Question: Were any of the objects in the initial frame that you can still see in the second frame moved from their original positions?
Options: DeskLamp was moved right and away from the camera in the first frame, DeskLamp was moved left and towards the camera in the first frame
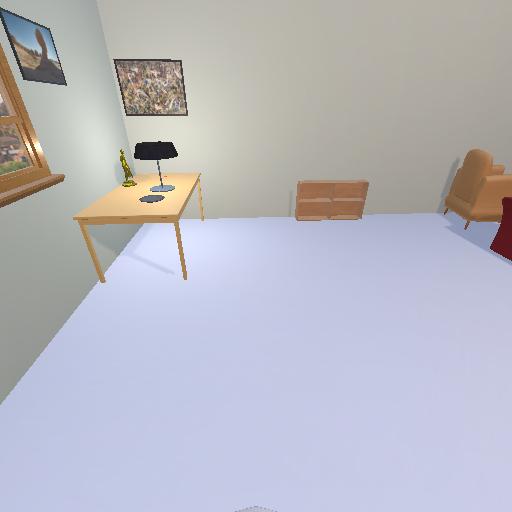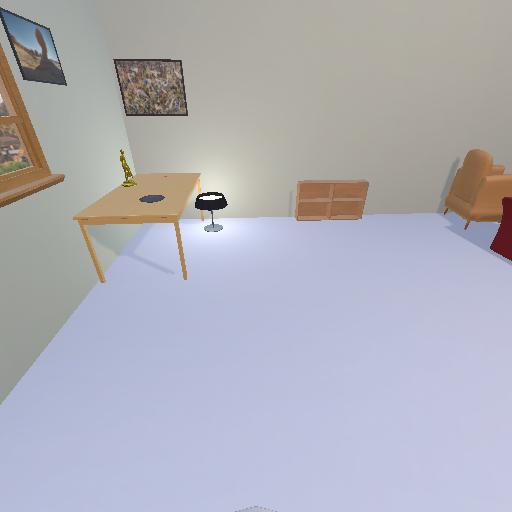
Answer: DeskLamp was moved right and away from the camera in the first frame